Question: I want to crop the mobile from below image:

For doing that, I am trying to detect a rectangle shape in the image, and then cropping the image using following code:
'''
import cv2
import numpy as np
img = cv2.imread('rt1.jpg')
imgGry = cv2.cvtColor(img, cv2.COLOR_BGR2GRAY)
ret , thrash = cv2.threshold(imgGry, 240 , 255, cv2.CHAIN_APPROX_NONE)
contours , hierarchy = cv2.findContours(thrash, cv2.RETR_TREE, cv2.CHAIN_APPROX_NONE)
j=0
for contour in contours:
approx = cv2.approxPolyDP(contour, 0.01* cv2.arcLength(contour, True), True)
cv2.drawContours(img, [approx], 0, (0, 0, 0), 5)
if len(approx) == 4 :
x, y , w, h = cv2.boundingRect(approx)
cv2.putText(img, "mobile", (x, y), cv2.FONT_HERSHEY_COMPLEX, 0.5, (0, 0, 0))
out = img[y:y+h,x:x+w]
cv2.imwrite('cropped'+str(j)+'.jpg', out)
j = j+1
cv2.imshow('shapes', img)
cv2.waitKey(0)
cv2.destroyAllWindows()
'''
But it is not cropping the mobile phone. Can you suggest any improvement in the code for getting the desired result?
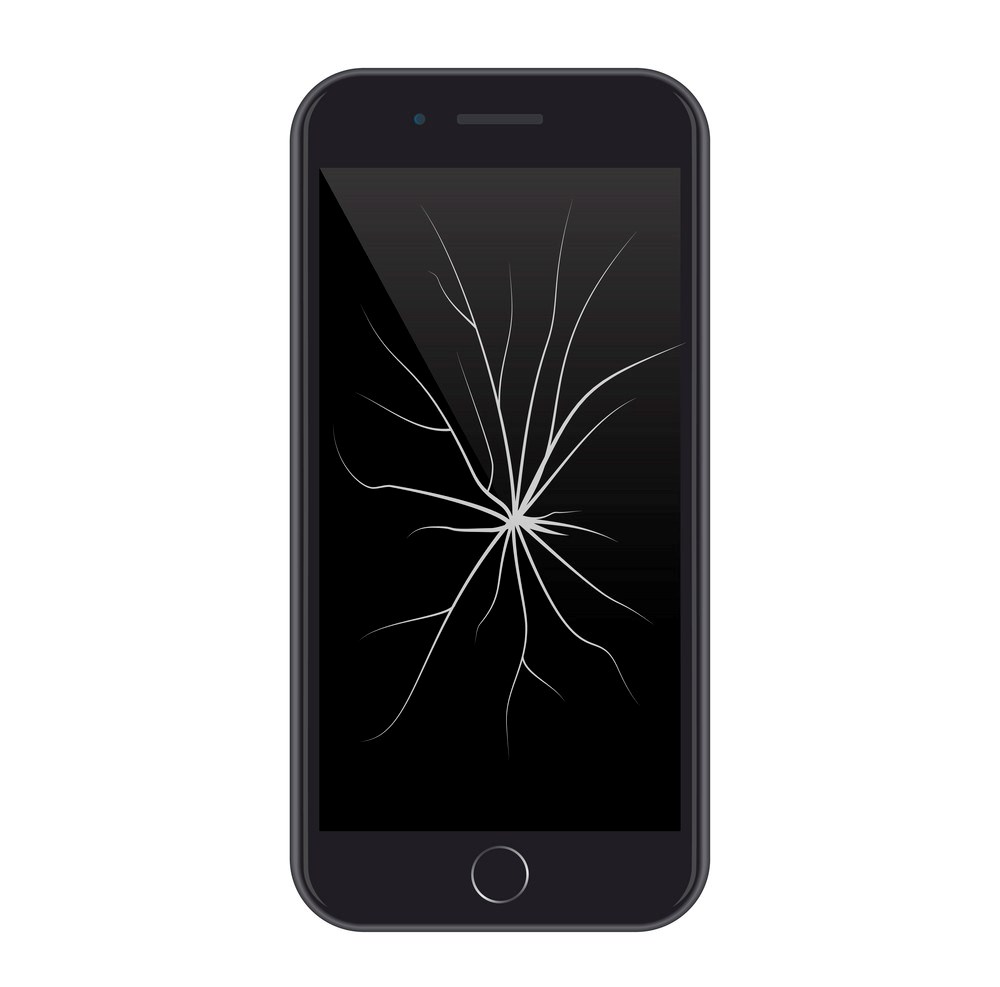
Answer: There's no need to do the approximation on the contours. For that specific image, you'll get one large contour, which you can simply get the bounding rectangle from, and crop the desired part. I optionally added setting the background transparent.
'''
import cv2
import numpy as np
# Read image, convert to grayscale
img = cv2.imread('images/2EZyS.jpg')
gray = cv2.cvtColor(img, cv2.COLOR_BGR2GRAY)
# Threshold image, attention: cv2.THRESH_BINARY_INV!
thr = cv2.threshold(gray, 240, 255, cv2.THRESH_BINARY_INV)[1]
# Find contours w.r.t. the OpenCV version, attention: cv2.RETR_EXTERNAL!
cnts = cv2.findContours(thr, cv2.RETR_EXTERNAL, cv2.CHAIN_APPROX_NONE)
cnts = cnts[0] if len(cnts) == 2 else cnts[1]
# Filter contours by size
cnts = [cnt for cnt in cnts if cv2.contourArea(cnt) > 2000]
thr = cv2.drawContours(np.zeros_like(thr), cnts, -1, 255, cv2.FILLED)
# Prepare output
out = img.copy()
# Optional: Set background transparent.
out = cv2.cvtColor(img, cv2.COLOR_BGR2BGRA)
out[..., 3] = thr
# Crop
x, y, w, h = cv2.boundingRect(thr)
out = out[y:y+h, x:x+w]
# Save with and without transparency
cv2.imwrite('crop_w.png', out)
cv2.imwrite('crop_wo.png', out[..., :3])
'''
That'd be the output image with transparency:
<URL>
In your original code, you had 'cv2.CHAIN_APPROX_NONE' in the 'cv2.threshold' call. By chance, that value equals '1', which also is 'cv2.THRESH_BINARY_INV'. Nevertheless, you should pay attention to that details.
Also, I'd use 'cv2.RETR_EXTERNAL' instead of 'cv2.RETR_TREE' here, since you only have one object, such that finding the most outer contours is sufficient.
'''
----------------------------------------
System information
----------------------------------------
Platform: Windows-10-10.0.16299-SP0
Python: 3.9.1
NumPy: 1.20.2
OpenCV: 4.5.1
----------------------------------------
'''